Question: I have accidentally pressed some buttons on my keyboard. And now Eclipse is showing this sign in the end of each line.

Honestly, I dont know how this sign is called. How to turn off showing this sign?
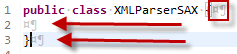
Answer: Click on the "Show Whitespace Characters" toggle button on the toolbar, shown in the image below: